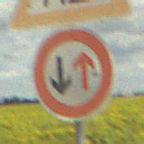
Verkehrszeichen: VorrangDesGegenverkehrs
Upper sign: Arbeitsstelle
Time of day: Midday
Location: Outdoor (RoadRail)
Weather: PartlyCloudy
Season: NotSpecified
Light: Natural